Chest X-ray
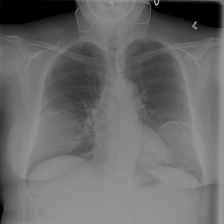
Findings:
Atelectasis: negative
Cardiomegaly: negative
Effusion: negative
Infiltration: negative
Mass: negative
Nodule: negative
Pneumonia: negative
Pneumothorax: negative
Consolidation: negative
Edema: negative
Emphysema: negative
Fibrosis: negative
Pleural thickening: negative
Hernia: negative